Field crop: maize
Growth stage: 2
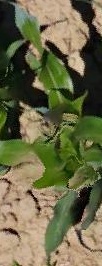
Species: maize